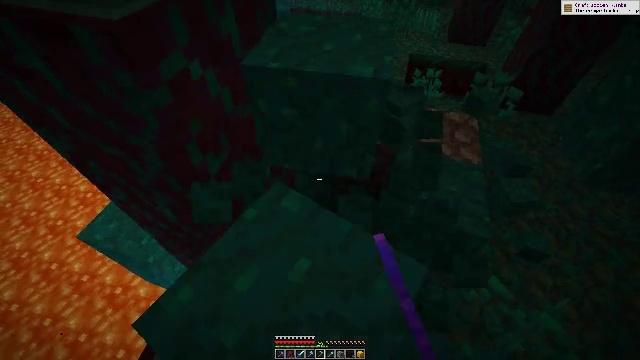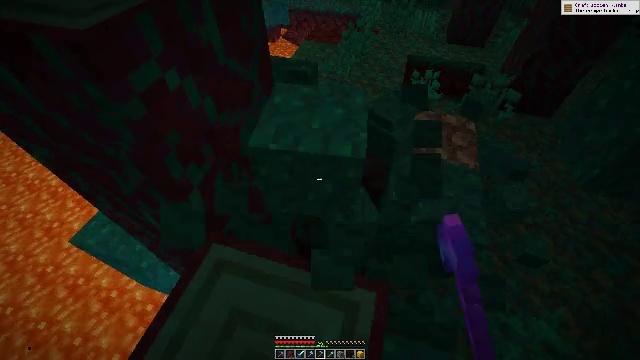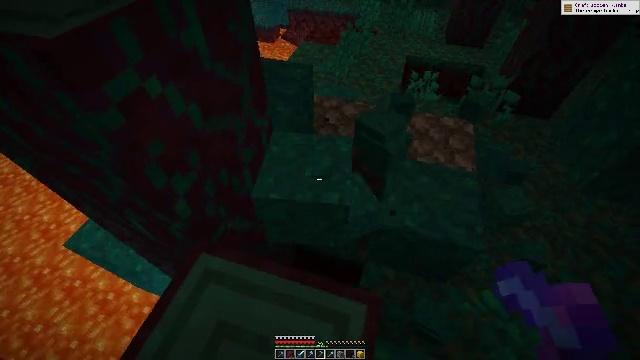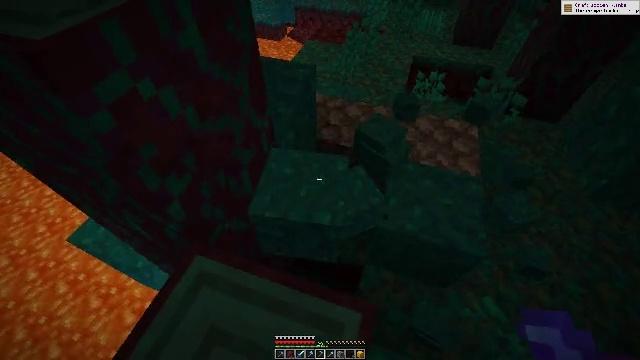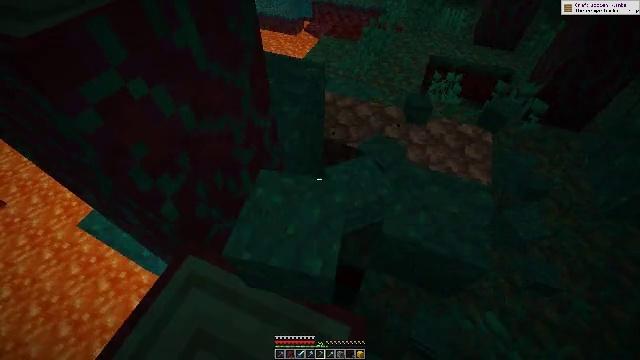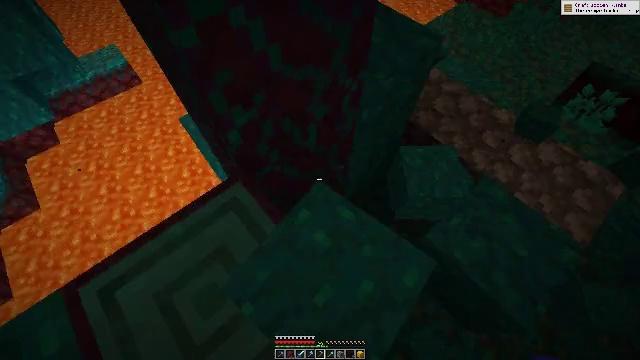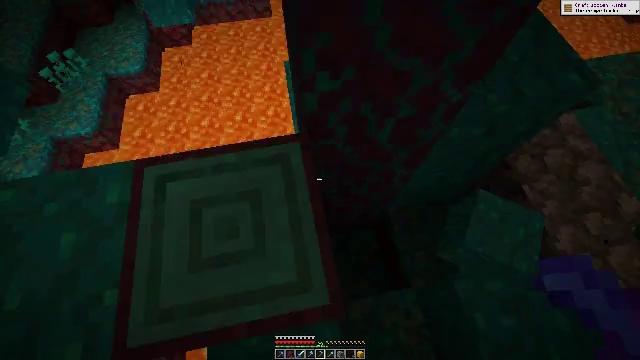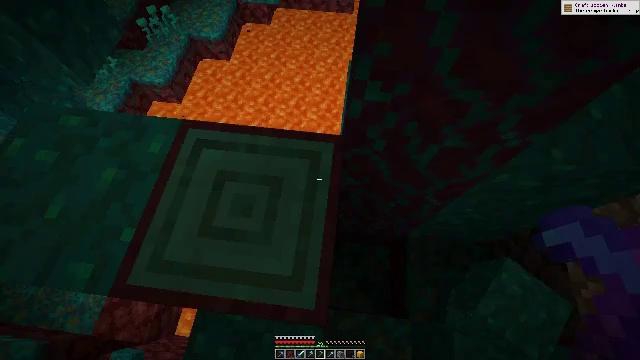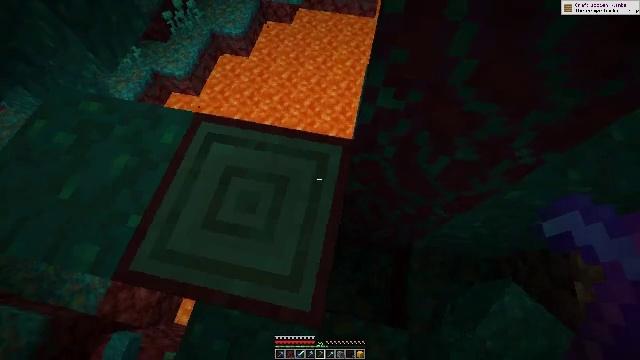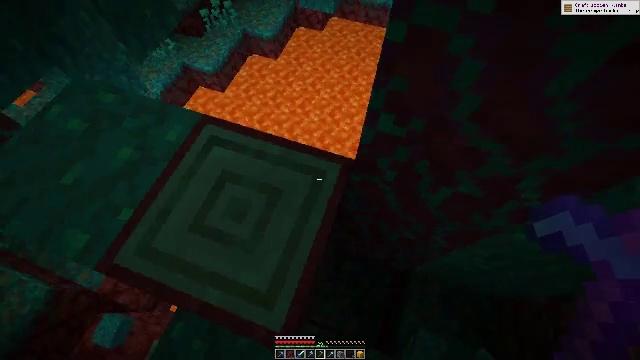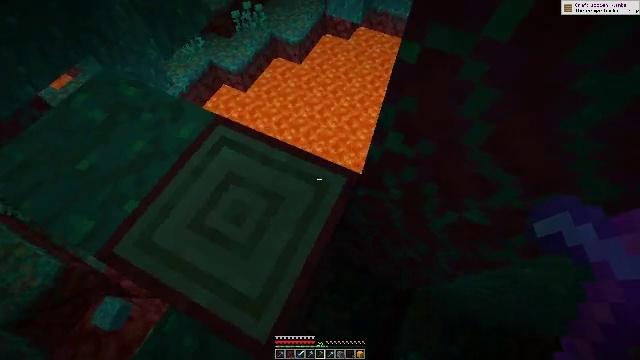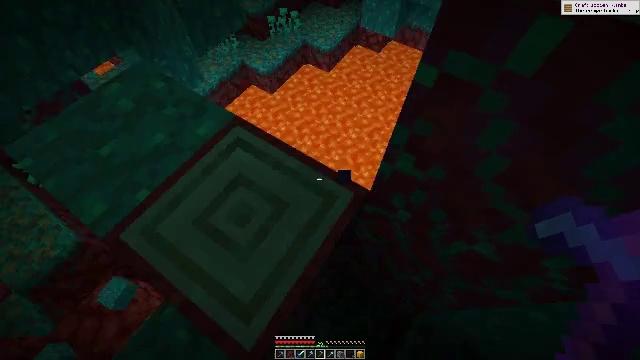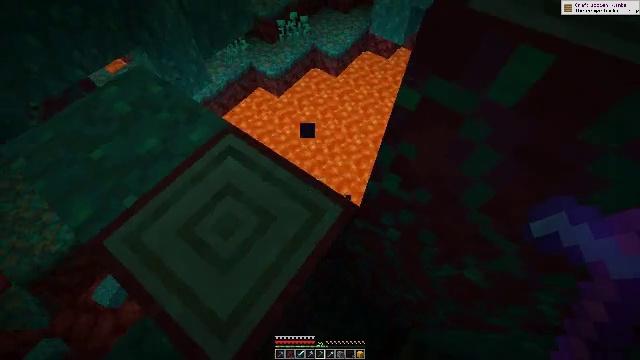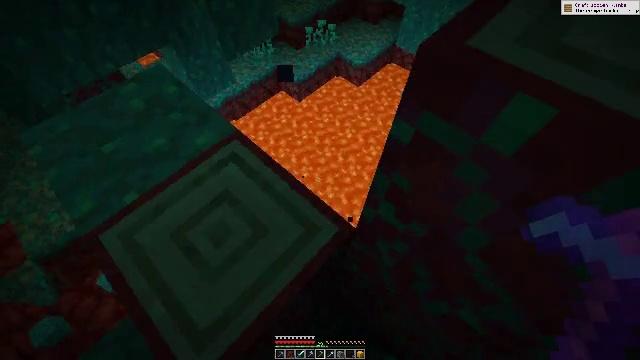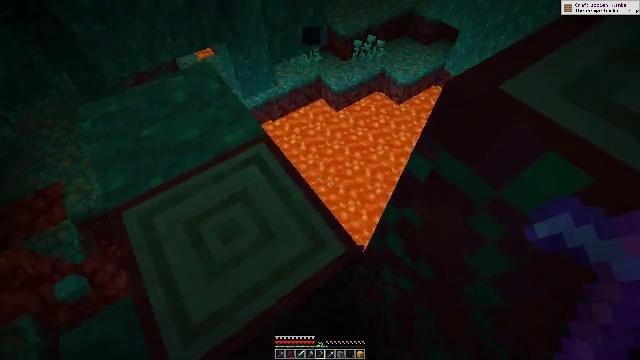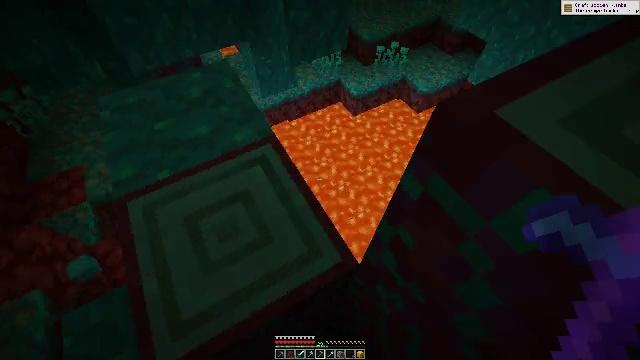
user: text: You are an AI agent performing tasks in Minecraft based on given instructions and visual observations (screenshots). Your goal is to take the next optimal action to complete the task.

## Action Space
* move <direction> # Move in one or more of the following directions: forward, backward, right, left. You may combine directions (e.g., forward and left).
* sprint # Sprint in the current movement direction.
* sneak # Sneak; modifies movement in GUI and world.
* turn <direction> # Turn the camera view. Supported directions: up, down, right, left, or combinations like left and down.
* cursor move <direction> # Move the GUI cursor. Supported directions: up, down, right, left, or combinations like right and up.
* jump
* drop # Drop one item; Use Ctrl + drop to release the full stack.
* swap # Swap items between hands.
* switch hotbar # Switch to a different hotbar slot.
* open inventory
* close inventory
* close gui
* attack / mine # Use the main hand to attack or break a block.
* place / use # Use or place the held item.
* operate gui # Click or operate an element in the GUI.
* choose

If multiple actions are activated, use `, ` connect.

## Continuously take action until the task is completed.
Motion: motion action
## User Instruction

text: Attack the warped wart block to obtain it.
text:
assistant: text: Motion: move forward and move right, sneak
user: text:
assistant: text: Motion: move forward and move right, sneak
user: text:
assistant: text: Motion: move forward and move right, sneak, turn left
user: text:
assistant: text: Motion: move forward and move right, sneak, turn left
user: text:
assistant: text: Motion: move forward and move right, sneak, turn left and down
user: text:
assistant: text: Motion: move forward and move right, sneak, turn left and down
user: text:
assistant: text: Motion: move forward and move right, sneak, turn left
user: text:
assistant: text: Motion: move forward and move right, sneak, turn left
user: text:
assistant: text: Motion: move forward and move right, sneak, turn left and up
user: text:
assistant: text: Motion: move forward and move right, sneak, turn left and up
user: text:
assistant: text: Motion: move forward and move right, sneak, turn left and up
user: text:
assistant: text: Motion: move forward and move right, sneak, turn left
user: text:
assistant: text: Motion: move forward and move right, sneak, turn left and up
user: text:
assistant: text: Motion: move forward and move right, sneak, turn left and up
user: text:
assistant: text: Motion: move right, sneak, turn left
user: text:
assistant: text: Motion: sneak, turn left
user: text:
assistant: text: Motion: sneak, turn left
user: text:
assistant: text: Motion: sneak, turn left
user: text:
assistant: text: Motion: sneak, turn left
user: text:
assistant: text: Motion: sneak, turn left and up
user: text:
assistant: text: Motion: sneak, turn left
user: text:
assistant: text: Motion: move left, sneak, turn left
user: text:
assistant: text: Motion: move forward and move left, sneak
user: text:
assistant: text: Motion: move forward and move left, sneak
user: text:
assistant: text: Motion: move forward and move left, sneak
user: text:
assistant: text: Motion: move forward and move left, sneak
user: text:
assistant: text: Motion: move forward and move left, sneak, turn right
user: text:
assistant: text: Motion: move forward and move left, sneak, turn right
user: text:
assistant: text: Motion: move forward and move left, sneak, turn right and up
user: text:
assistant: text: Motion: move forward and move left, sneak, turn right and up